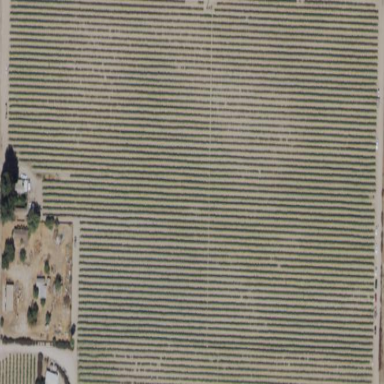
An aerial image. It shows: Vineyard.